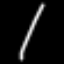
Label: diamond